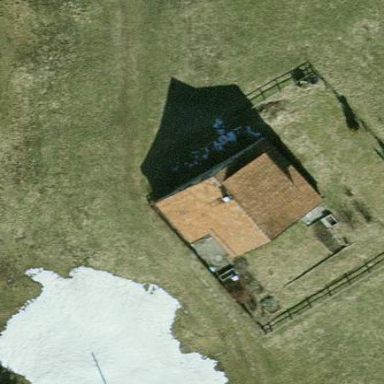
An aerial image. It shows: Simple house.